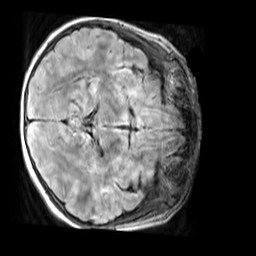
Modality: FLAIR
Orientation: axial
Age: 12
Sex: male
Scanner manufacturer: siemens
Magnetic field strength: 3 T
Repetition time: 5 s
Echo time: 0.388 s